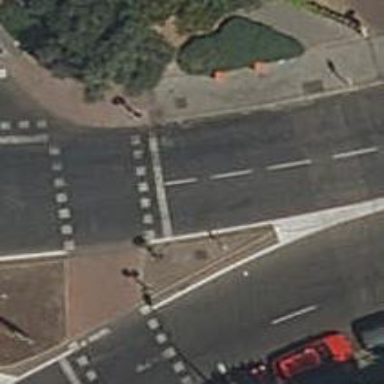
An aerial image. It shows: Road with traffic signals.